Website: lowes
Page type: newsletter-management
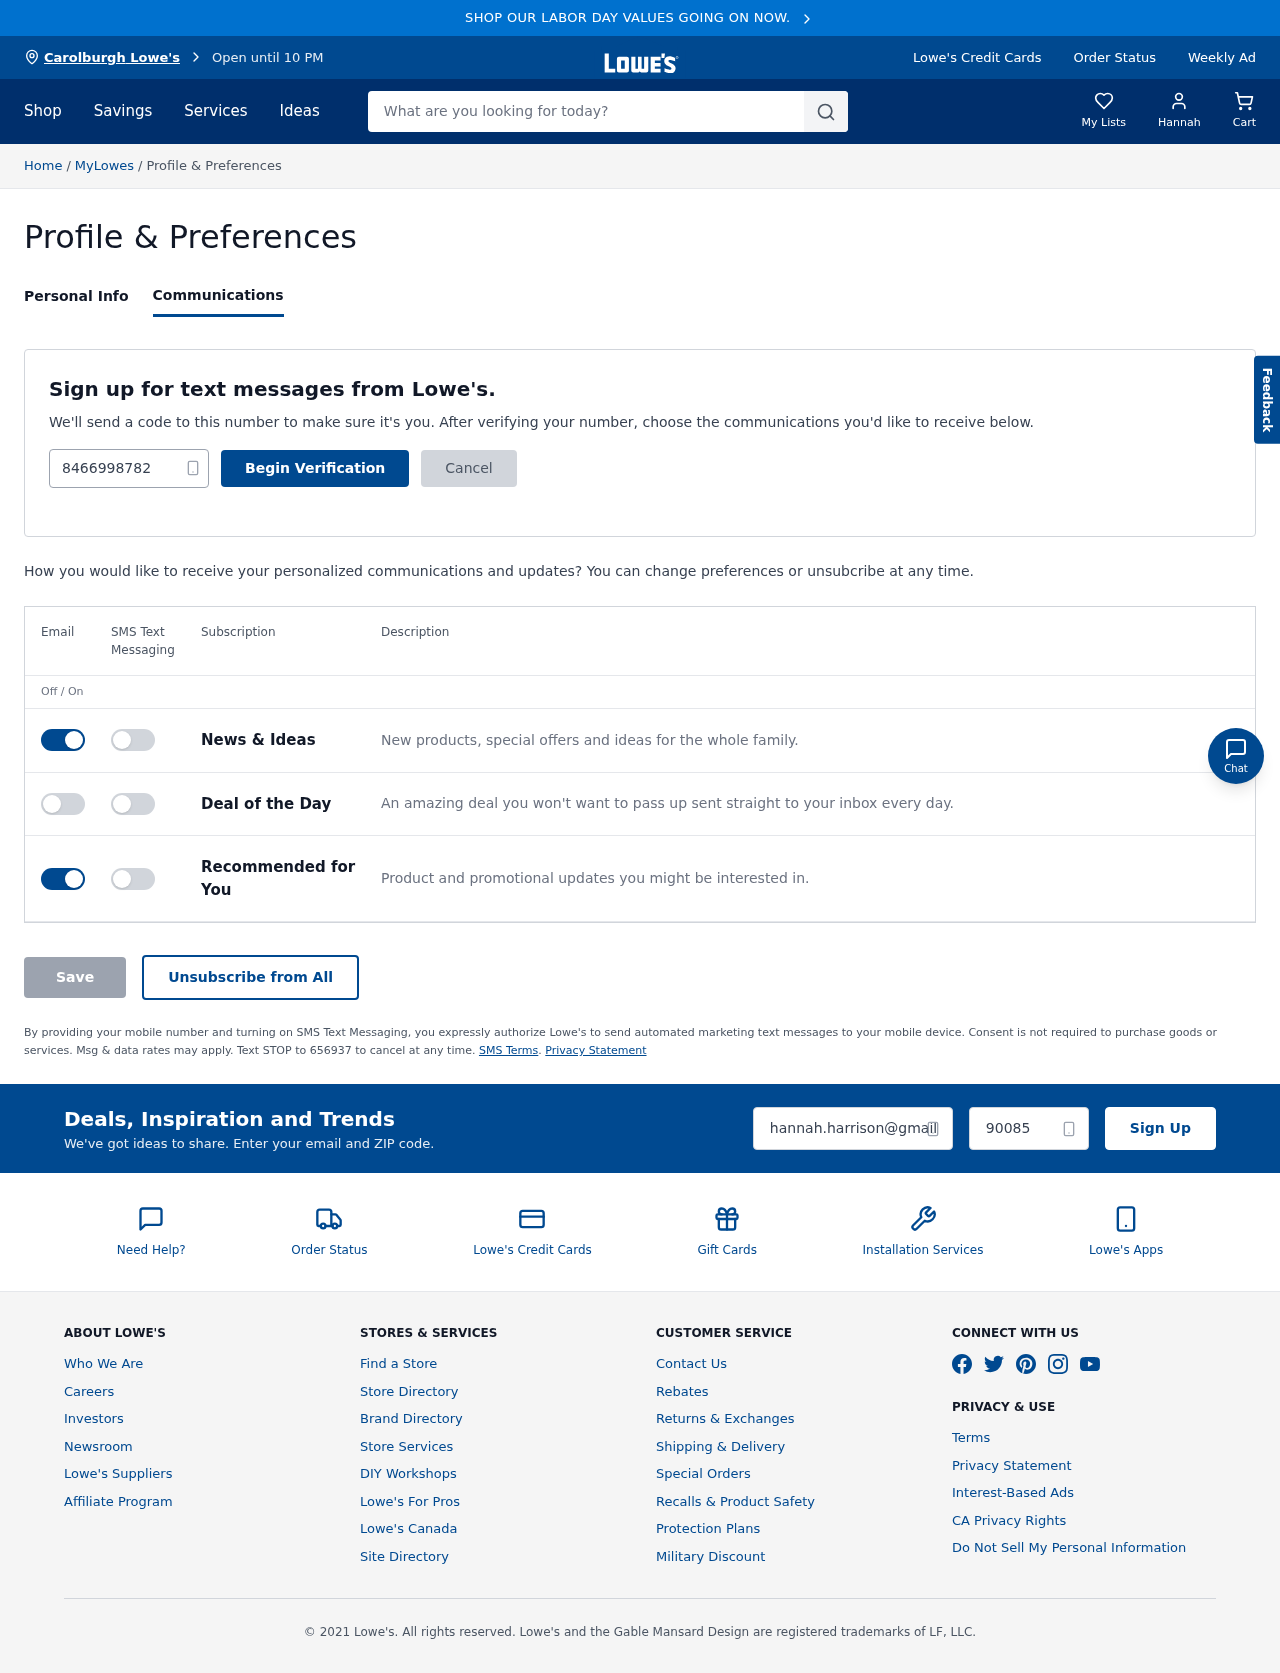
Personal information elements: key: PII_CITY
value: Carolburgh Lowe's
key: PII_EMAIL
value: hannah.harrison@gmail.com
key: PII_FIRSTNAME
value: Hannah
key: PII_PHONE
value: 8466998782
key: PII_POSTCODE
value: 90085
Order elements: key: ORDER_NUM_ITEMS
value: Cart
Search elements: key: HEADER_SEARCH
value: What are you looking for today?